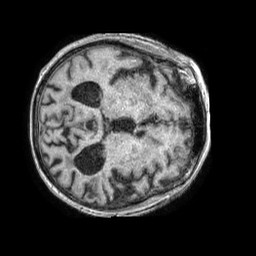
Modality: T1w
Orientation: axial
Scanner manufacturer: philips
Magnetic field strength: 1.5 T
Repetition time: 0.007903 s
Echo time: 0.003699 s